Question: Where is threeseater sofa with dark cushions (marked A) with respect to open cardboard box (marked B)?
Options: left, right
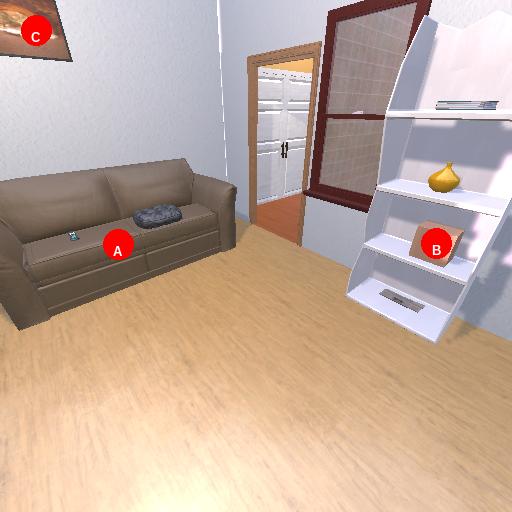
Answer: left